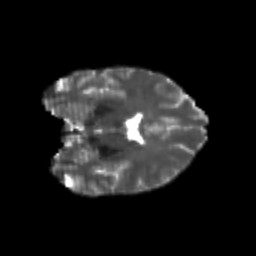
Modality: T2w
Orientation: coronal
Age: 22
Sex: female
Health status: healthy
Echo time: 0.074 s